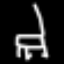
Label: chair